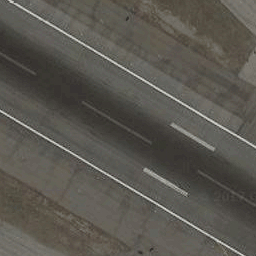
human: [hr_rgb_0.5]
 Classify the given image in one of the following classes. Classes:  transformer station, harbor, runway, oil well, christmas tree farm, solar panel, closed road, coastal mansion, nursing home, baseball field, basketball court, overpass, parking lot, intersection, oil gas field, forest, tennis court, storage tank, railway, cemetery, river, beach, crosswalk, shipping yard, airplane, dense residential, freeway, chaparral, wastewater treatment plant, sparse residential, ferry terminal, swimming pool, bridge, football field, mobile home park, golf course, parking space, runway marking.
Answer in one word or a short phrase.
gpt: runway